Field crop: maize
Growth stage: 1
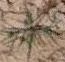
Species: salsola